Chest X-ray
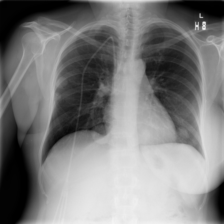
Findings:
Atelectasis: negative
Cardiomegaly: negative
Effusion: negative
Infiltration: positive
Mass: negative
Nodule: positive
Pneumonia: negative
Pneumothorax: negative
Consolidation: negative
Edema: negative
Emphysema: negative
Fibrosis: negative
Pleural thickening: negative
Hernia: negative